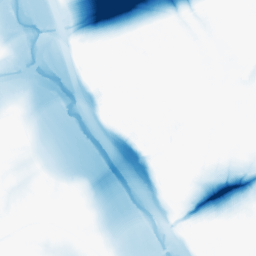
Category: morphological
Decomposition family: morphological
Decomposition parameters: operation: closing
size: 50
Upsampling method: fft_zeropad
Upsampling parameters: scale: 8
Upsampling scale: 8